Question: This is my code:
'''
int columns 3;
int columnWidth = self.layer.bounds.size.width / 3;
for (int c = 1; c < columns; c++) {
CALayer *layer = [CALayer layer];
layer.frame = (CGRectMake(columnWidth * c + 0.5, 0.5, 1, self.layer.bounds.size.height));
layer.backgroundColor = myColor;
[grid addSublayer:layer];
}
'''
I understand that I have to shift the x and y 0.5 pixels, which is what I have done, yet it still shows as a 2 pixel line instead of 1.

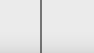
Answer: Set the layer Frame as
'''
layer.frame = (CGRectMake(columnWidth * c + 0.5, 0.5, 0.5, self.layer.bounds.size.height));
'''
Yeah it will work for retina also
Check this <URL> Section .It is well explained there